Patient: sex F, age 59
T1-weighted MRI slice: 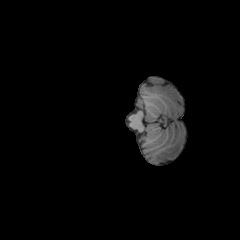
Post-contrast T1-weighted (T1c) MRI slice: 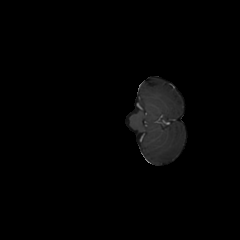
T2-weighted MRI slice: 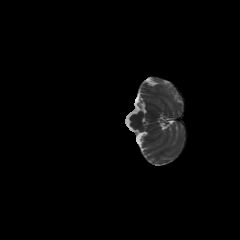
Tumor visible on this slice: no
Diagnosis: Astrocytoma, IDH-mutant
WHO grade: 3